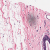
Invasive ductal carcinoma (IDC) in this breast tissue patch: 0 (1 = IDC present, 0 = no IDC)